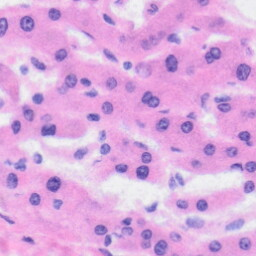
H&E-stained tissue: Liver